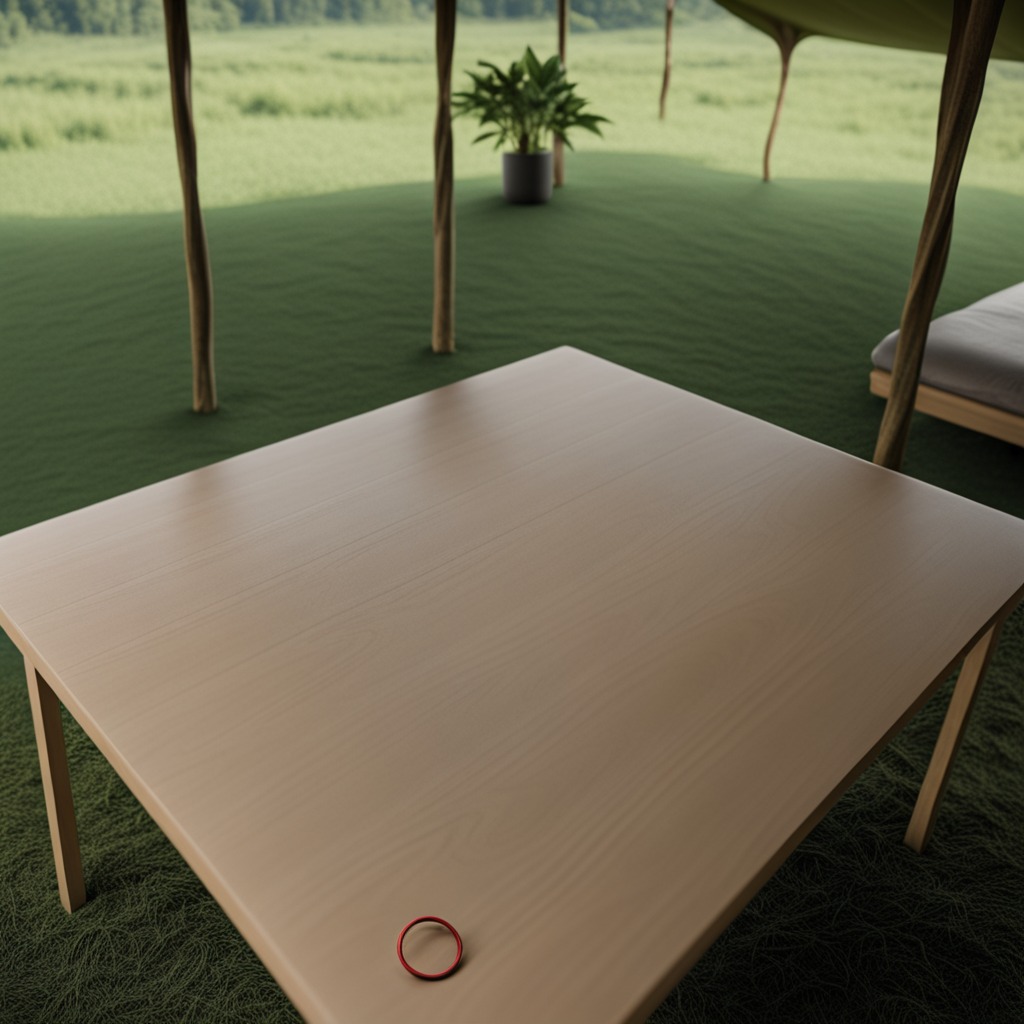
A rubber O-ring is lying on a wooden table inside a jungle field workshop tent.